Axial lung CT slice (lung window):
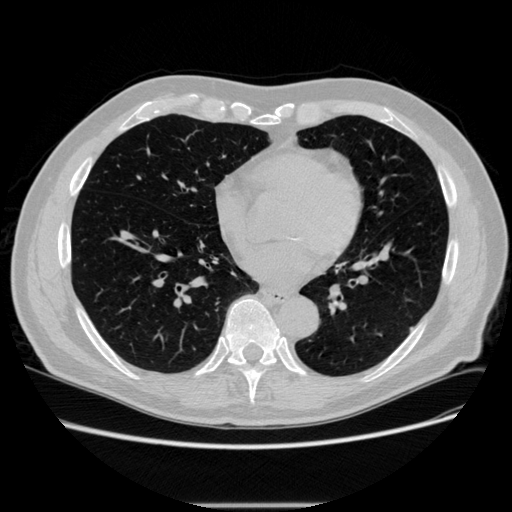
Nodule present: no